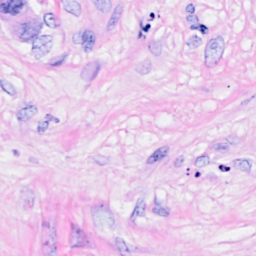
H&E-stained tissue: Breast